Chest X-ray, AP view. Patient: 31 years old, sex M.
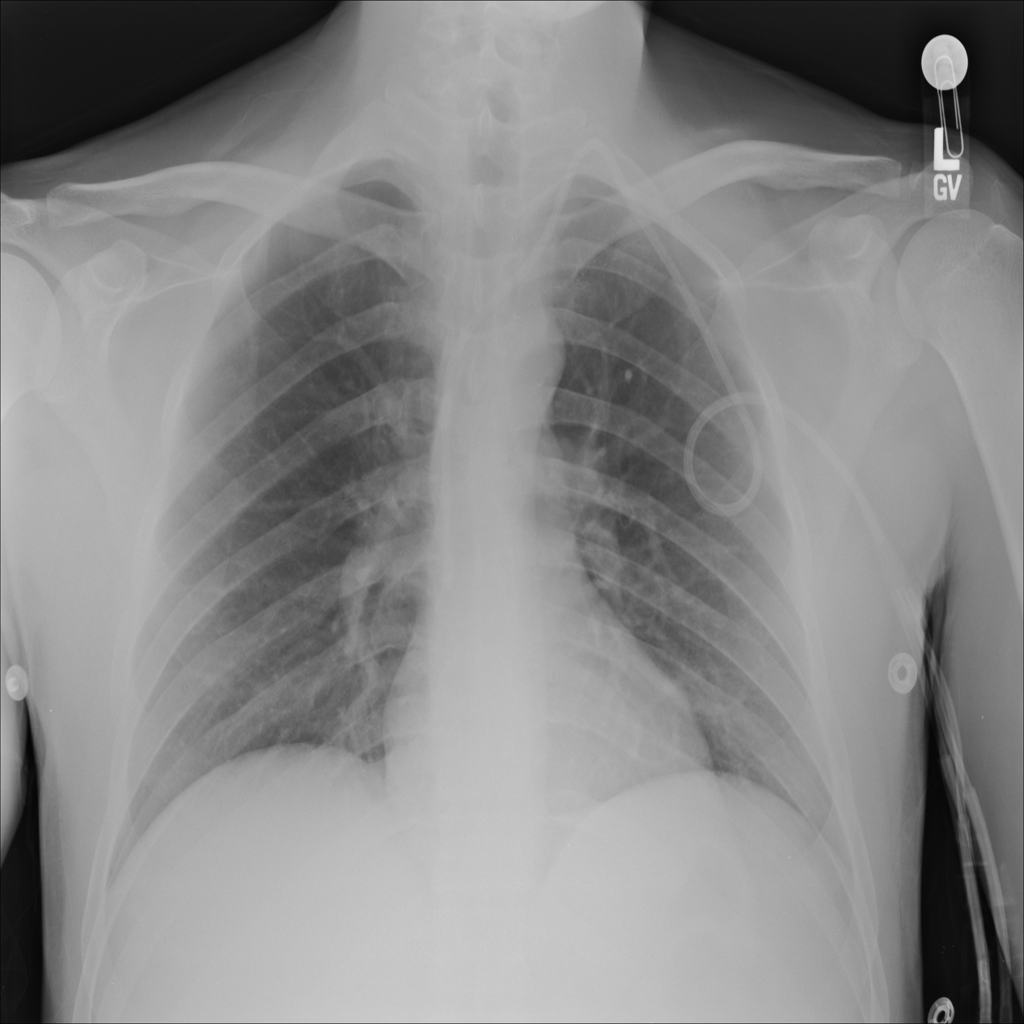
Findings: No Finding